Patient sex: M
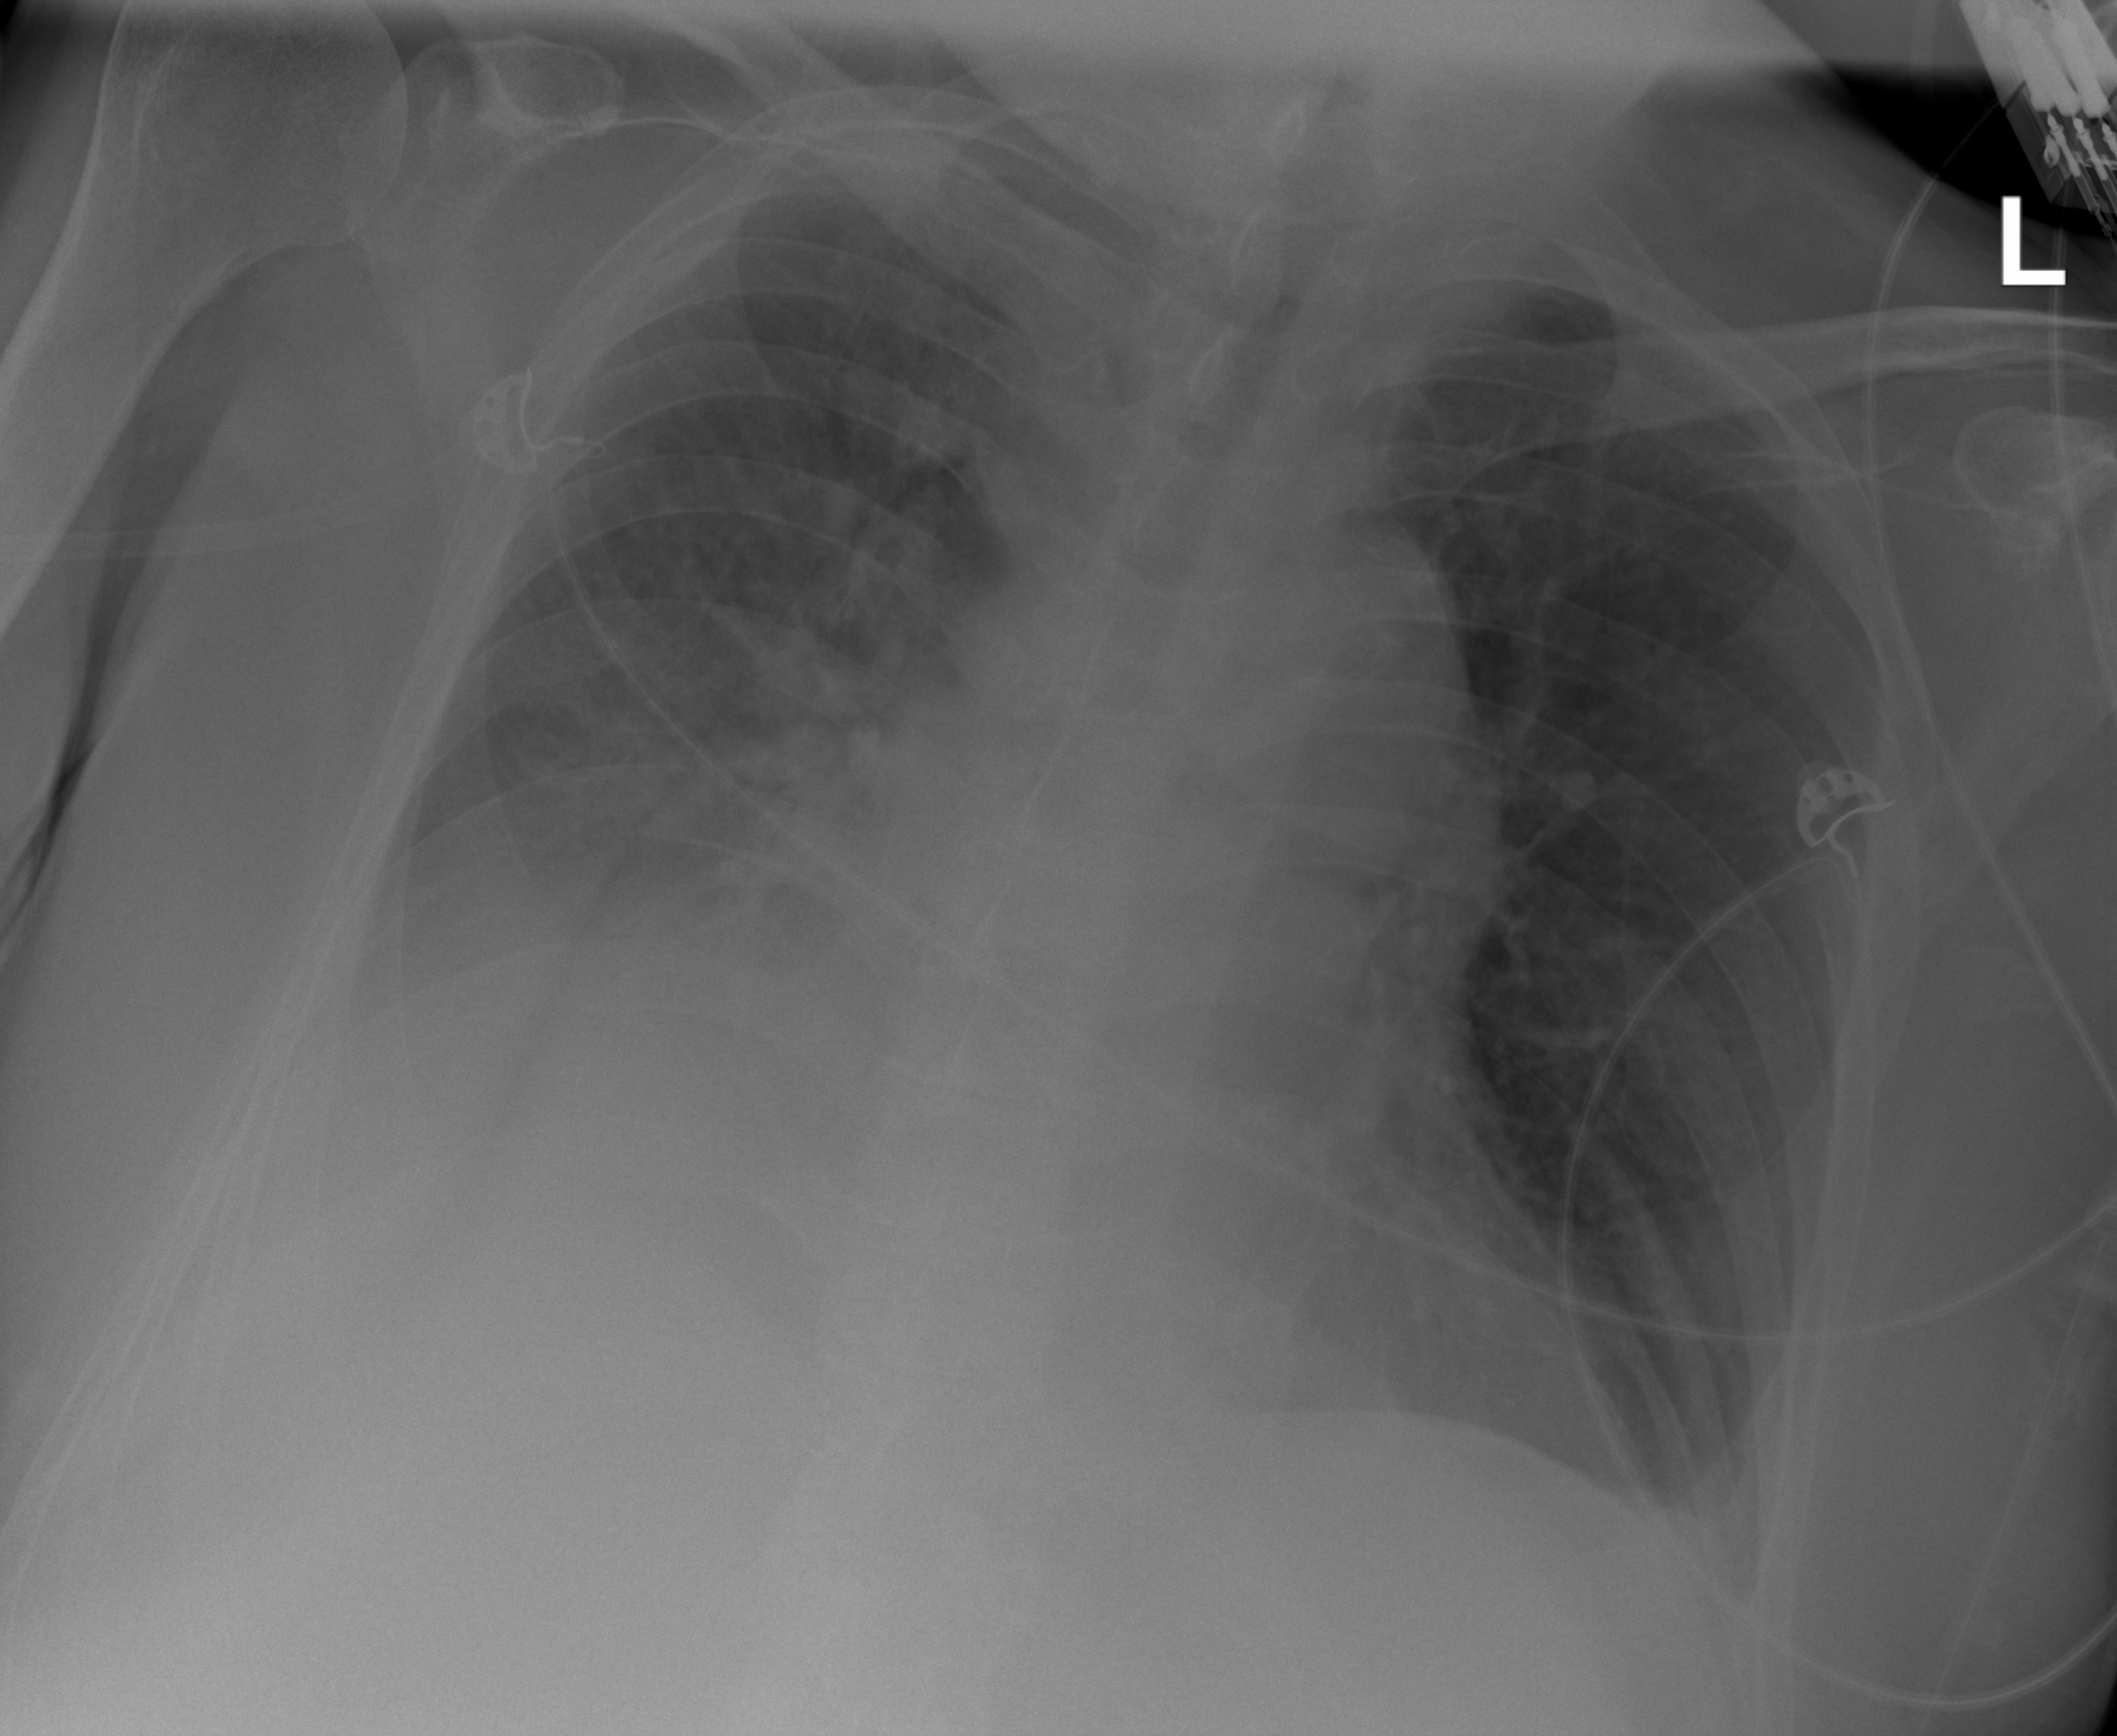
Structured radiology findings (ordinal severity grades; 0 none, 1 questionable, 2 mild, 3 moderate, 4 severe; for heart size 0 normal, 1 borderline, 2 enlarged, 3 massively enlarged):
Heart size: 2
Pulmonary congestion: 2
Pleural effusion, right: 3
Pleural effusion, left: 2
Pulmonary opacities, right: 2
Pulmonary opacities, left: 0
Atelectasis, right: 2
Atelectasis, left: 0